Question: My gradle build(project) file has changed to this how to get default gradle build file back.

I tried to change from documentation but facing issue.
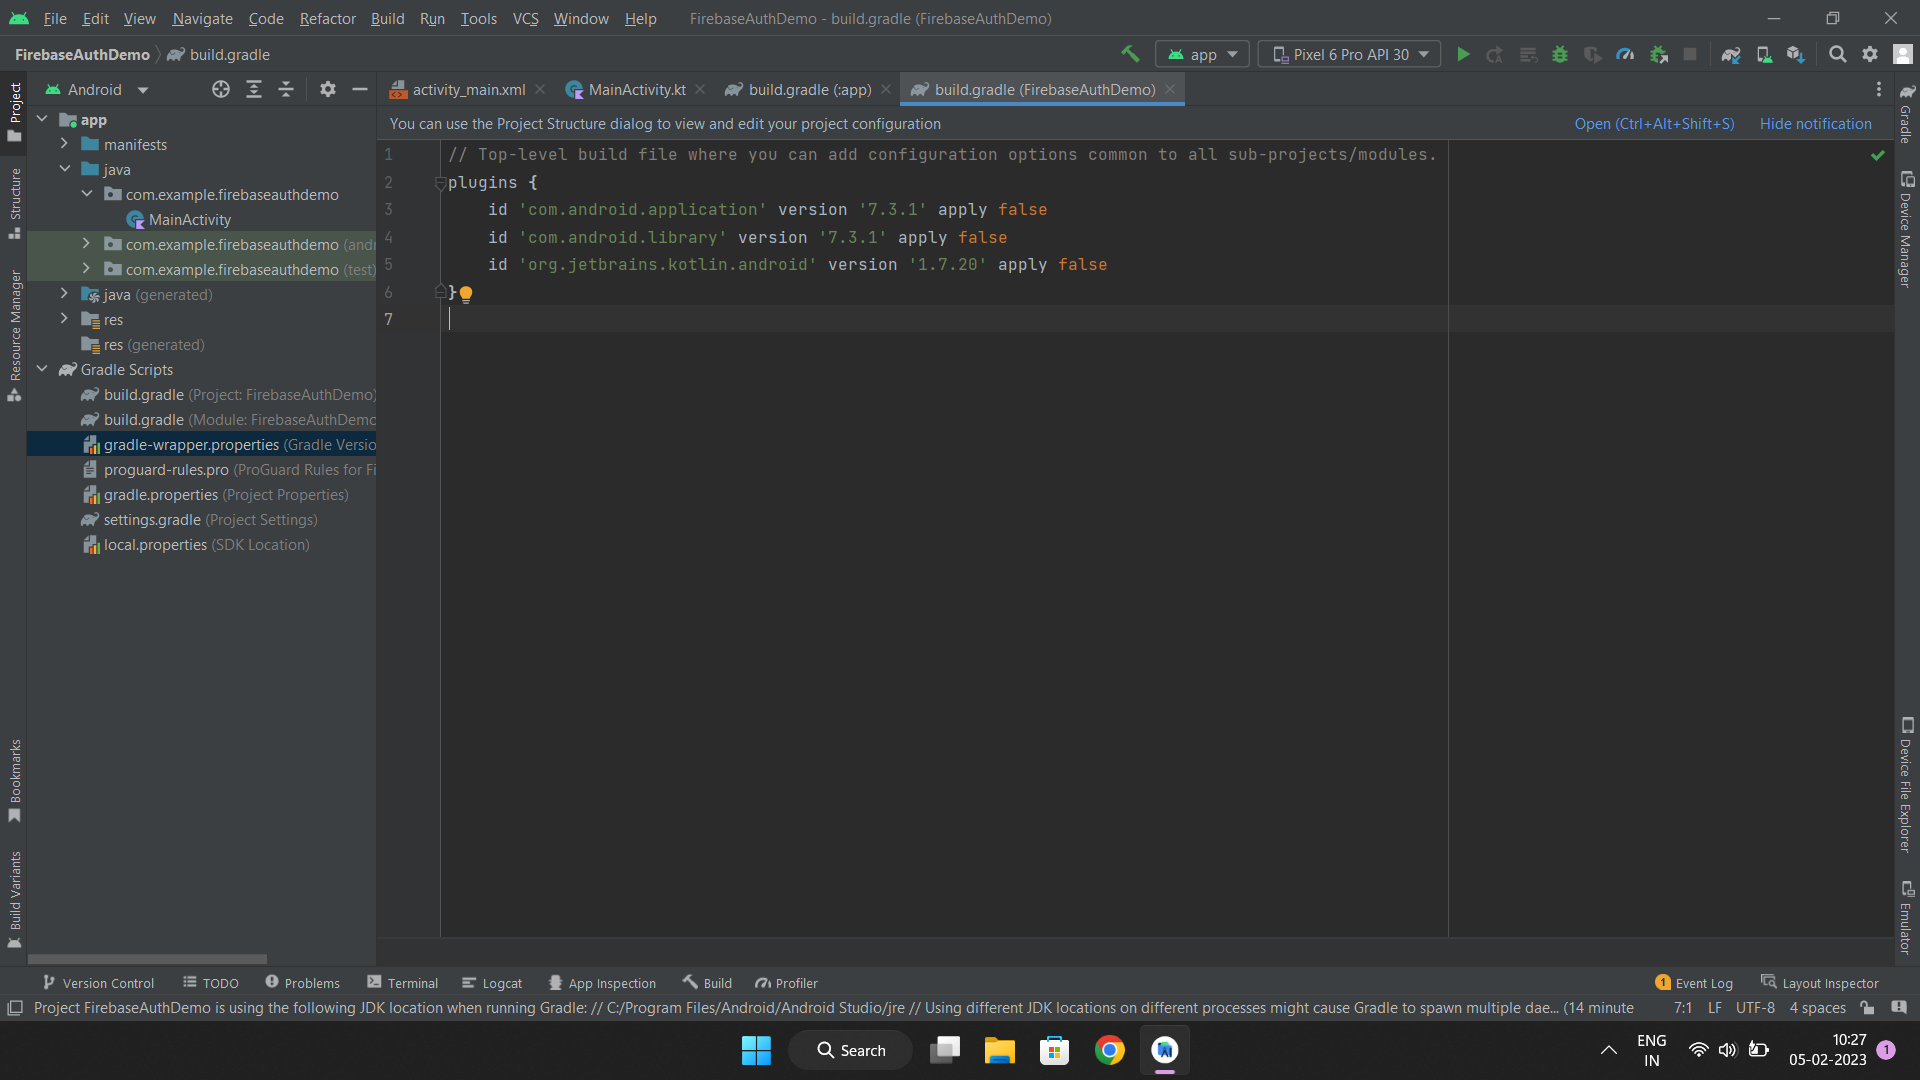
Answer: This is new in android studio
this file project level gradle build
you just go with this
In Gradle -> settings.gradle
here all plugins are define